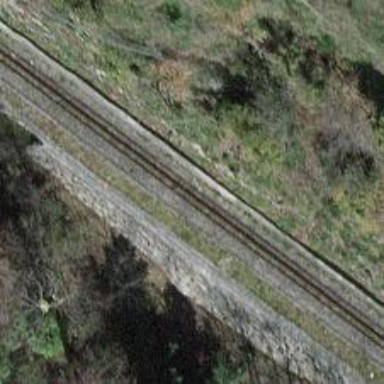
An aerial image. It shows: Narrow-gauge railway track with 1 electrified contact line.